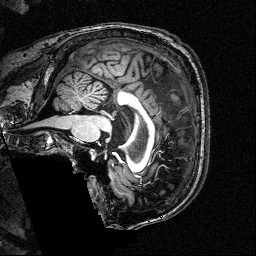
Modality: T1w
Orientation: sagittal
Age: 49
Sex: male
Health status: healthy
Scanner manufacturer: siemens
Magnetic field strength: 3 T
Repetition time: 2.5 s
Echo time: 0.00393 s